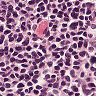
Metastatic tissue present: no